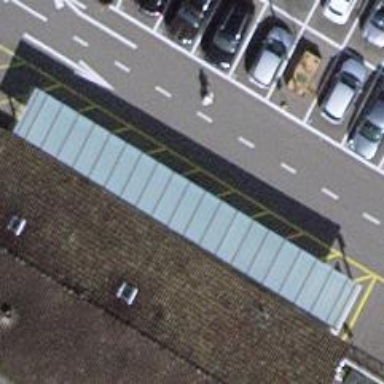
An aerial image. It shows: Place for bicycle parking with additional area for motorcycle parking.